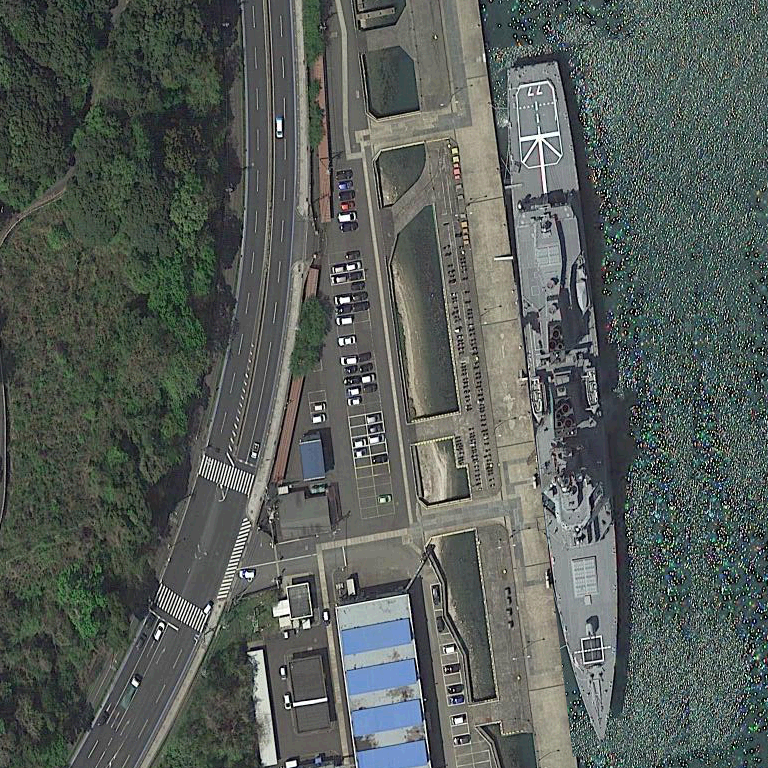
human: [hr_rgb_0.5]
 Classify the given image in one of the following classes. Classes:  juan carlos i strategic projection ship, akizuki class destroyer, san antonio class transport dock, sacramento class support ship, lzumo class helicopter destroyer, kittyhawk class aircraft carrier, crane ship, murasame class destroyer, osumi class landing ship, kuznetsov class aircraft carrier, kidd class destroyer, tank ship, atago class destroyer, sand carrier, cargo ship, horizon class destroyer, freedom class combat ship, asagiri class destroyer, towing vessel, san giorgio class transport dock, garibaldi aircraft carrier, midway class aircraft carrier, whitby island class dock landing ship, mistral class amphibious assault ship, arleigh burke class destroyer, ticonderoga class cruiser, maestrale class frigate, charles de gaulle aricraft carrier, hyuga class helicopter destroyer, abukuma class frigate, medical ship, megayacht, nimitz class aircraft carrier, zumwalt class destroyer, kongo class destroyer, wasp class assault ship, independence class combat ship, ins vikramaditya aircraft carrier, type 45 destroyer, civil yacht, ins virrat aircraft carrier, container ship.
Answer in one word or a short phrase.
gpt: Atago class destroyer